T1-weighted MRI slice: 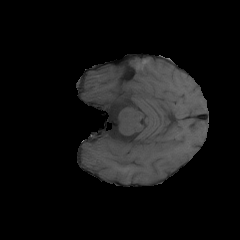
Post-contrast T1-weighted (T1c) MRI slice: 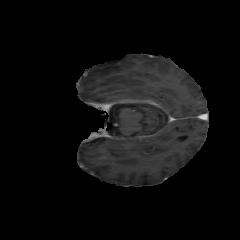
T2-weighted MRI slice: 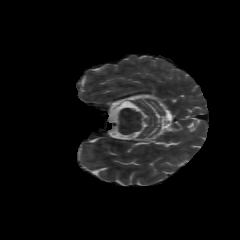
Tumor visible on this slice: no